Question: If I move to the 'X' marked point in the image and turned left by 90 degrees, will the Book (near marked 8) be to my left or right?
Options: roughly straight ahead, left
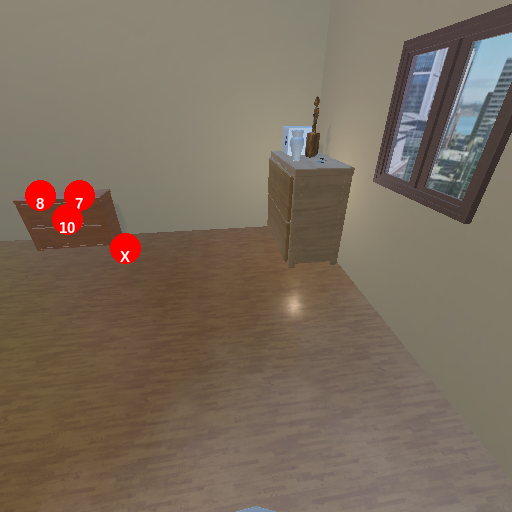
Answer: roughly straight ahead